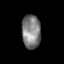
Tissue: skin
Cell type: Epithelial cells
Senescence score: 0.2869
Nuclear area (px): 623
Mean DAPI intensity: 127.178